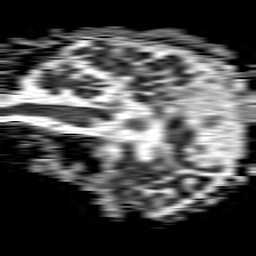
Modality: ADC
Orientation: sagittal
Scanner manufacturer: philips
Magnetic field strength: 1.5 T
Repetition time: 4.6 s
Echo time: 0.08631 s